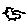
Label: bird